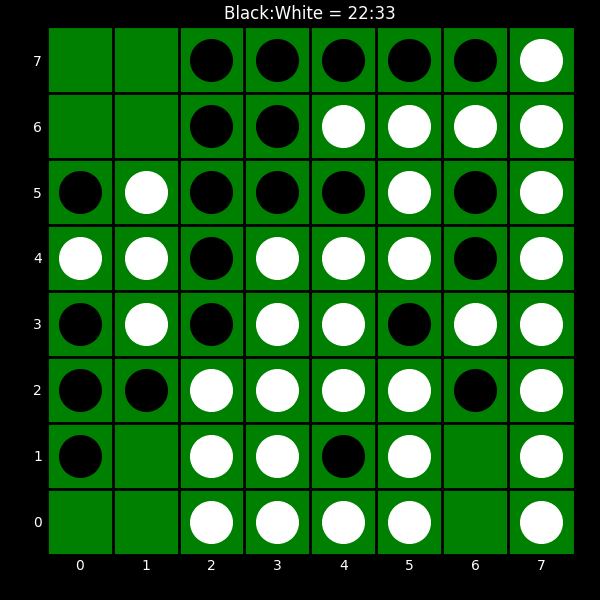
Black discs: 22
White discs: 33